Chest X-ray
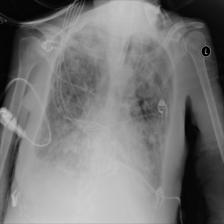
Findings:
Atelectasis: negative
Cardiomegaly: negative
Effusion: negative
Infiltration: positive
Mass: negative
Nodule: positive
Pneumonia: negative
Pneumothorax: negative
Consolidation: positive
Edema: negative
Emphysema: negative
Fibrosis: negative
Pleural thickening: negative
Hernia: negative